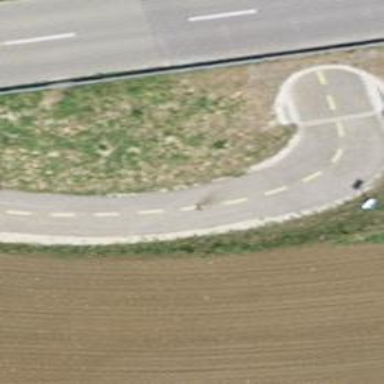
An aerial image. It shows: Asphalt track with grade1 quality.